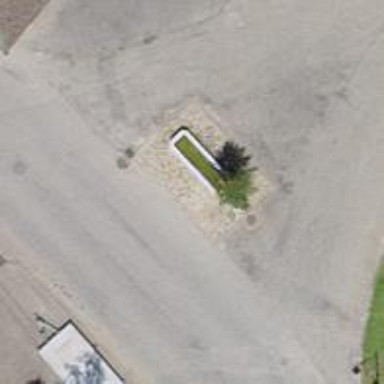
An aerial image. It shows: Fountain.